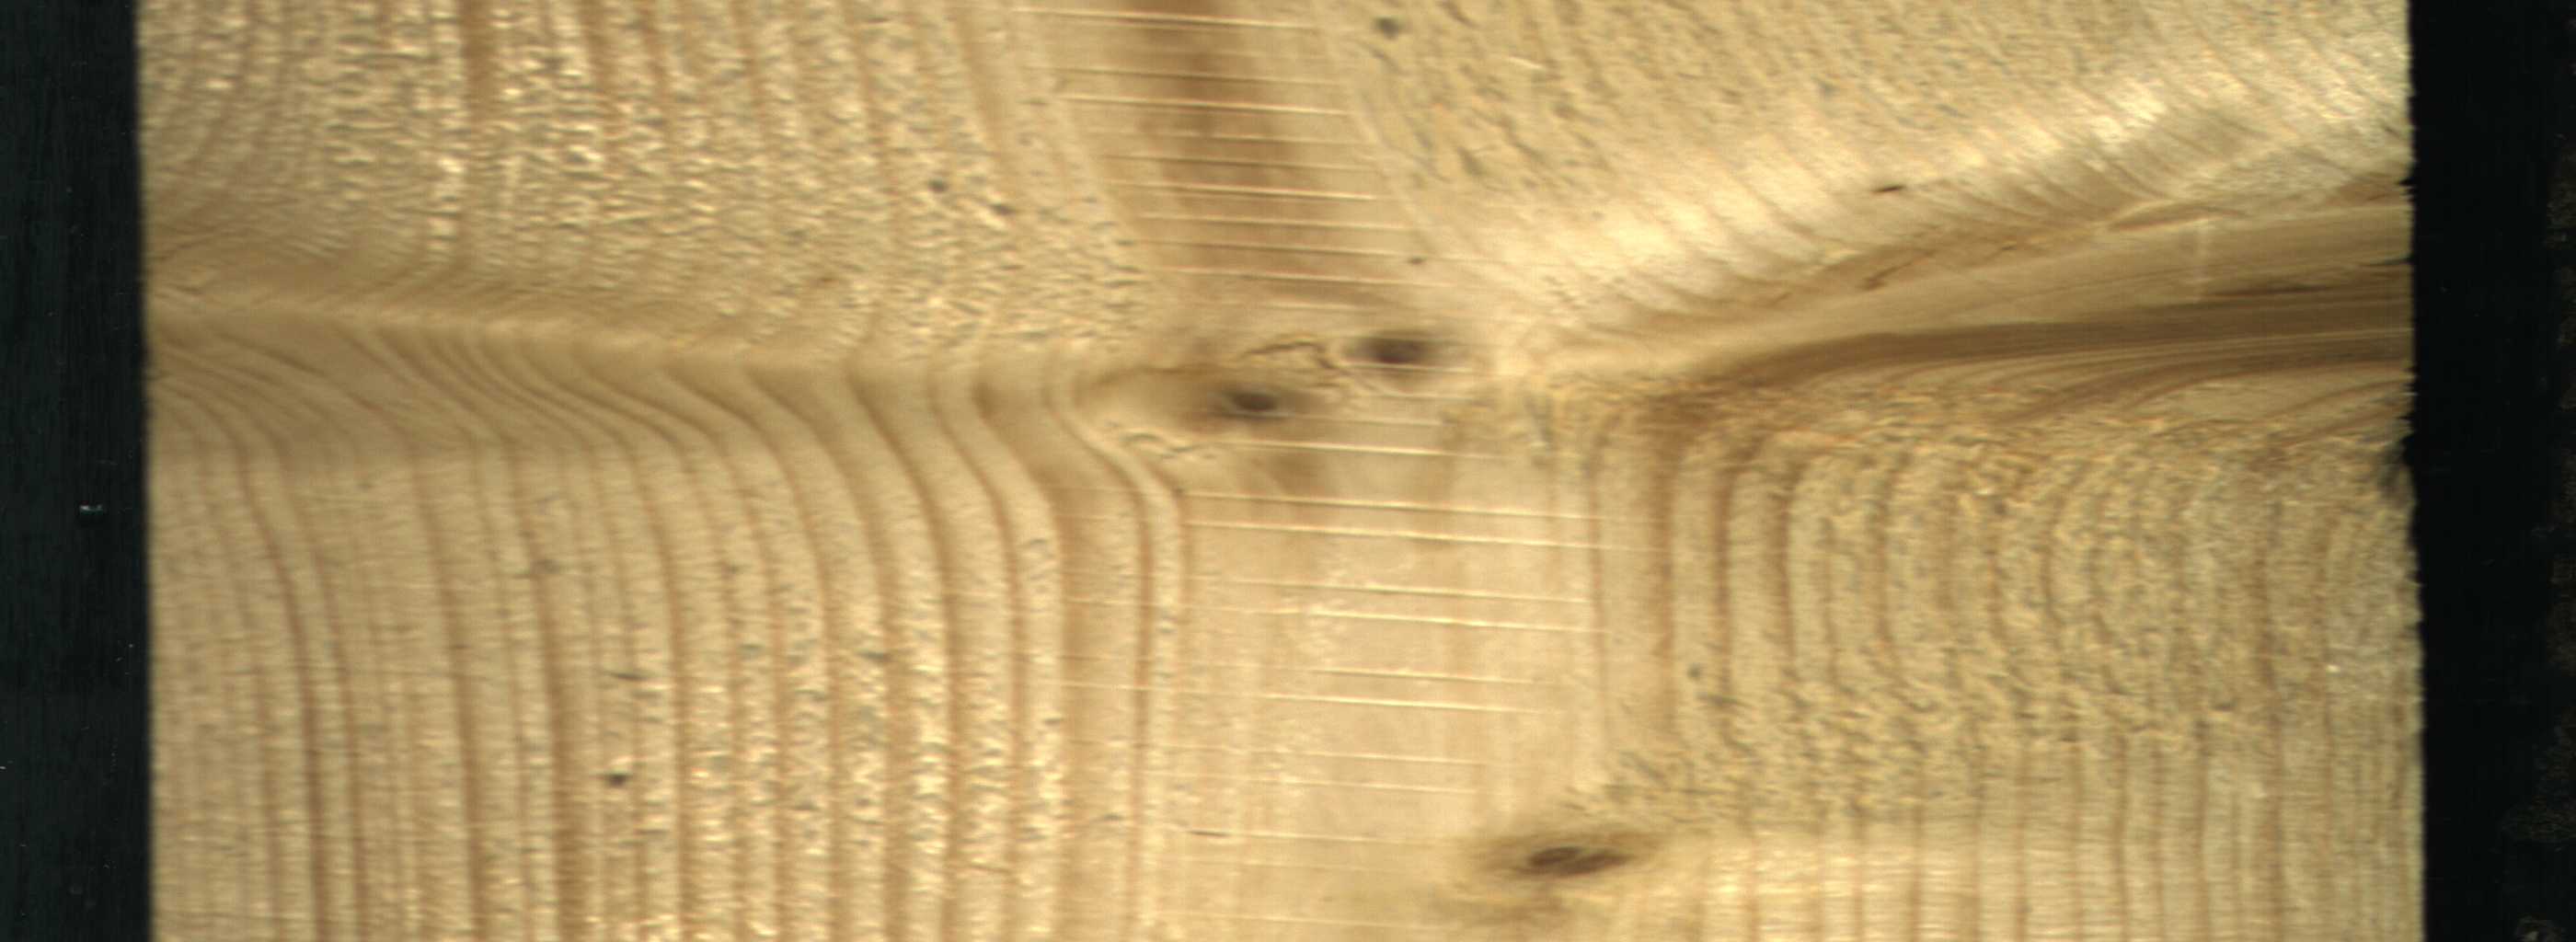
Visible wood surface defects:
Live_Knot
Live_Knot
Live_Knot
Live_Knot